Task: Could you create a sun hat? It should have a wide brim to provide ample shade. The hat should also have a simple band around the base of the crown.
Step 111:
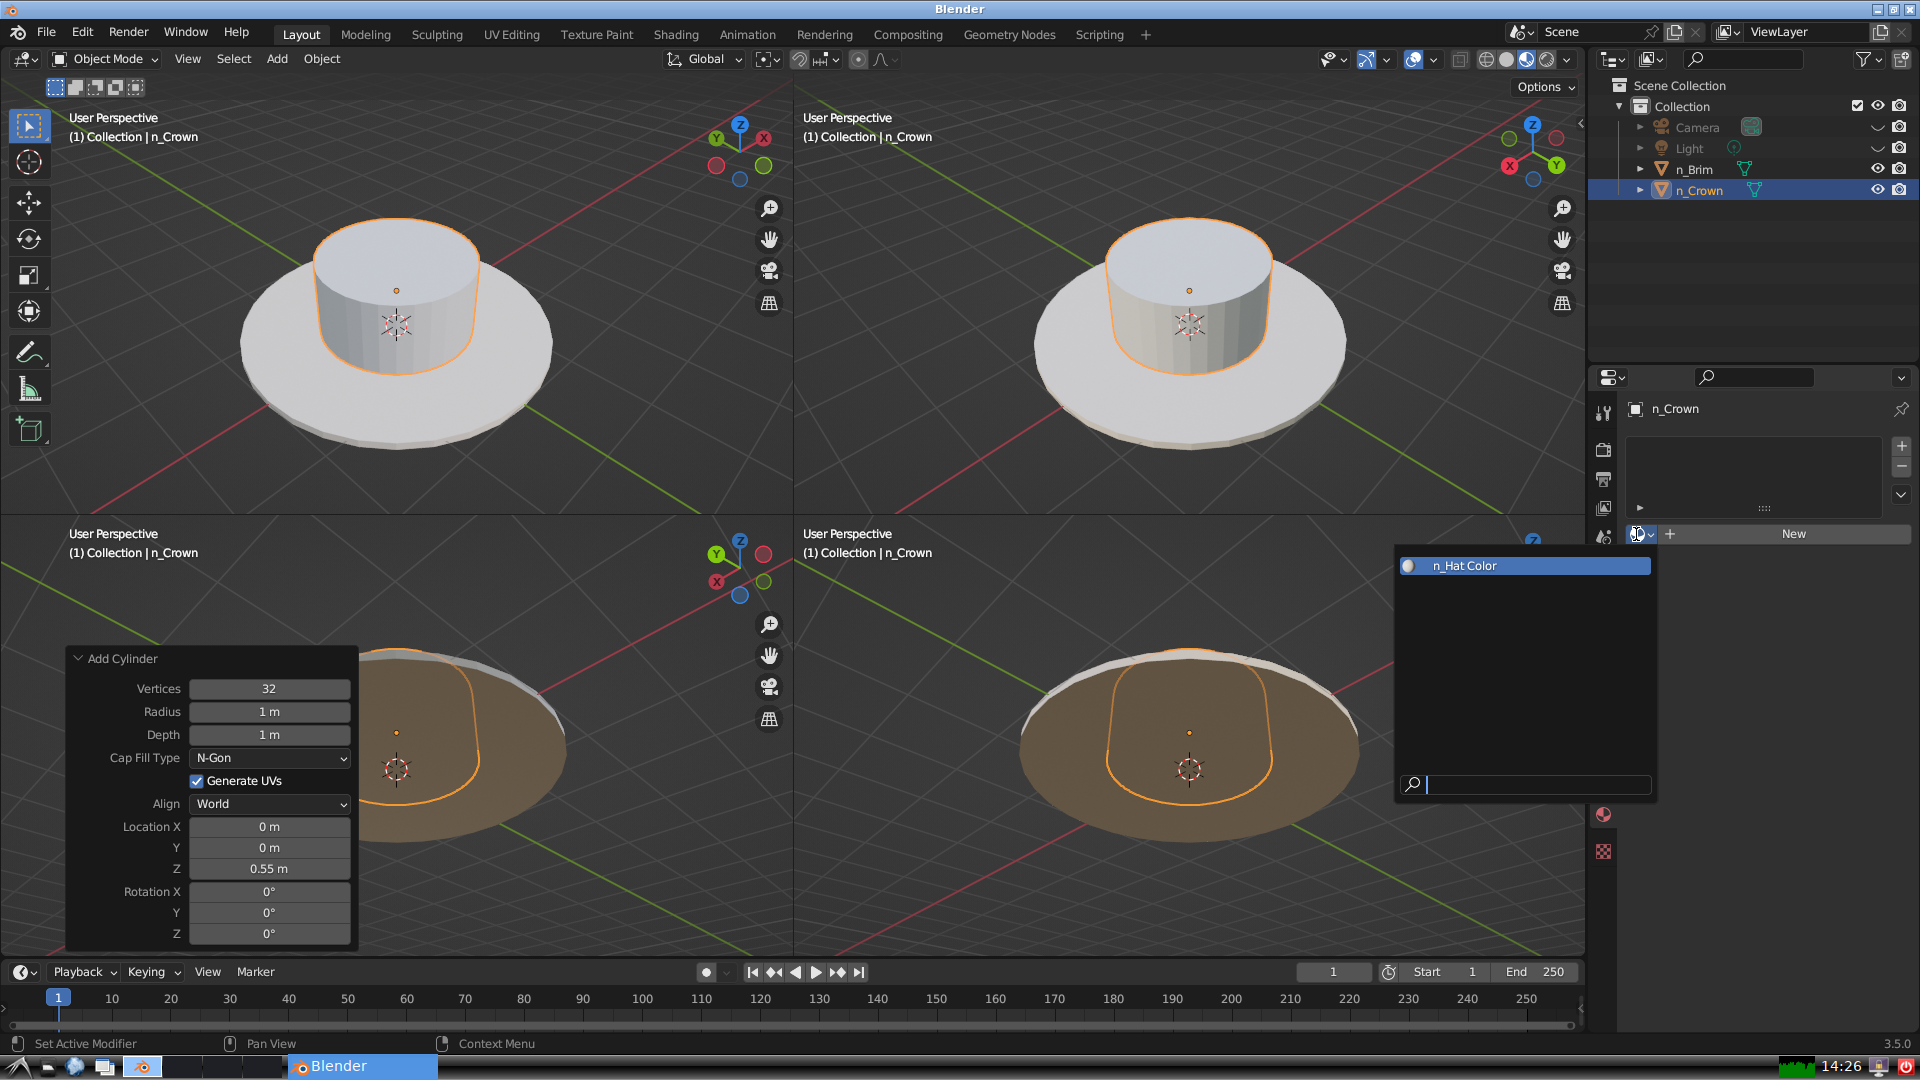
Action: input_text: n_Hat Color